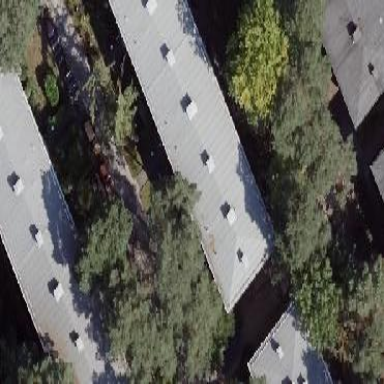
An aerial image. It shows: Apartment building with flat roof.